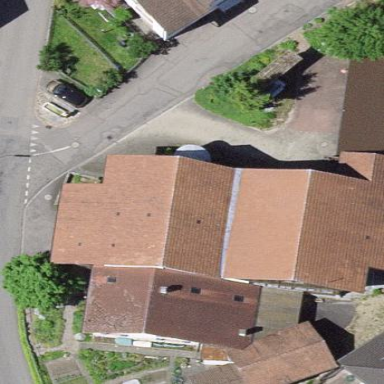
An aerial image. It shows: Building.